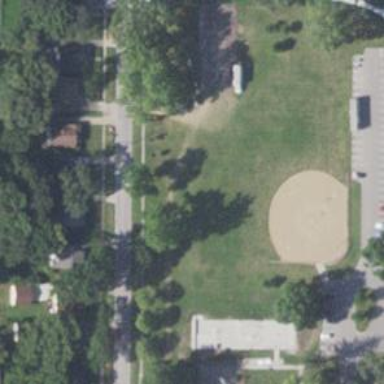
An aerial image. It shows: Softball pitch for leisure and sport activities.